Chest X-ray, PA view. Patient: 44 years old, sex F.
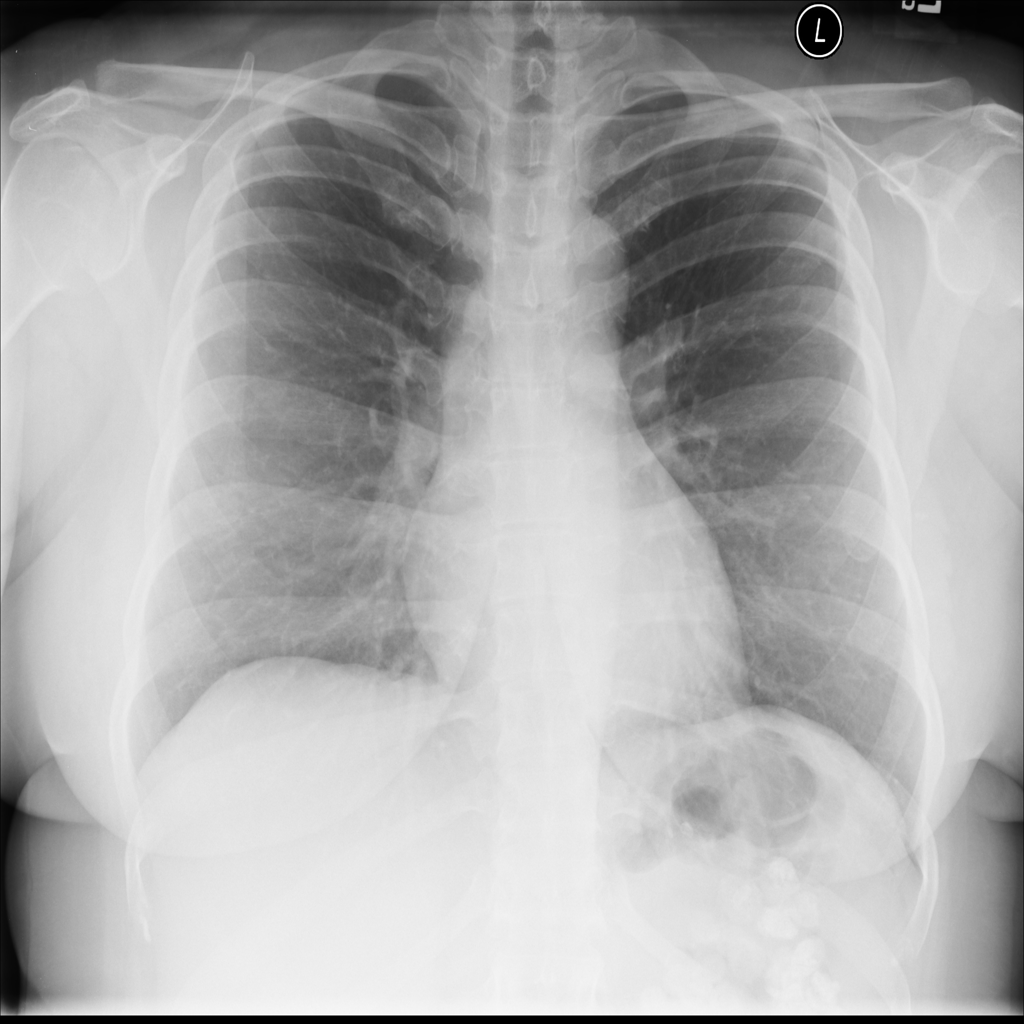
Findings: No Finding